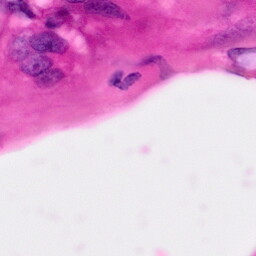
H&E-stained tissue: Pancreatic